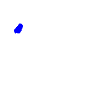
Particle: electron